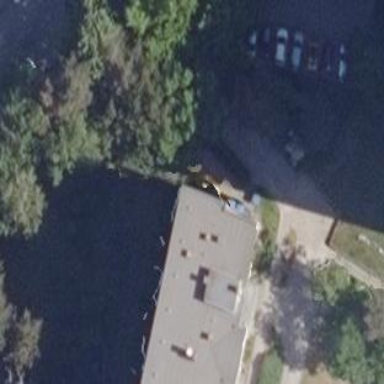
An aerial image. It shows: Flat-roofed apartment building.